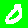
Digit: 0